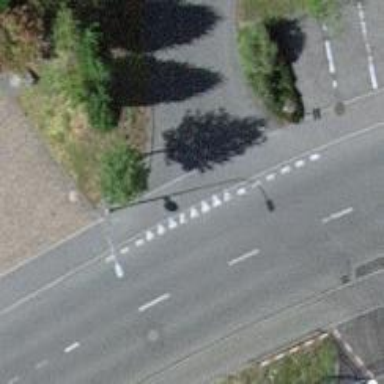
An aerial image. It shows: Road with "give way" sign.